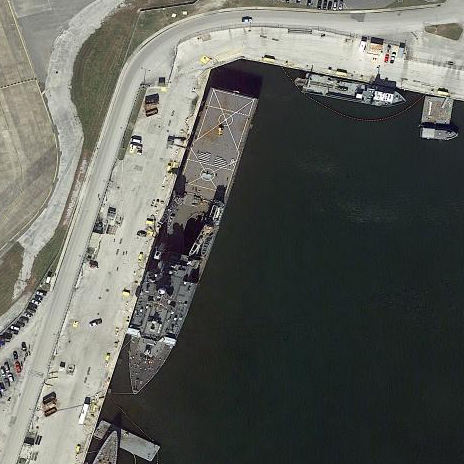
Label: Whitby_Island-class_dock_landing_ship